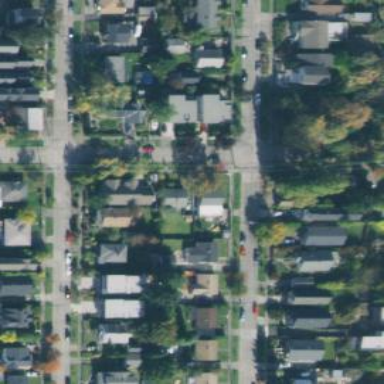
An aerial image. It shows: Residential road with separate sidewalk.